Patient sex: F
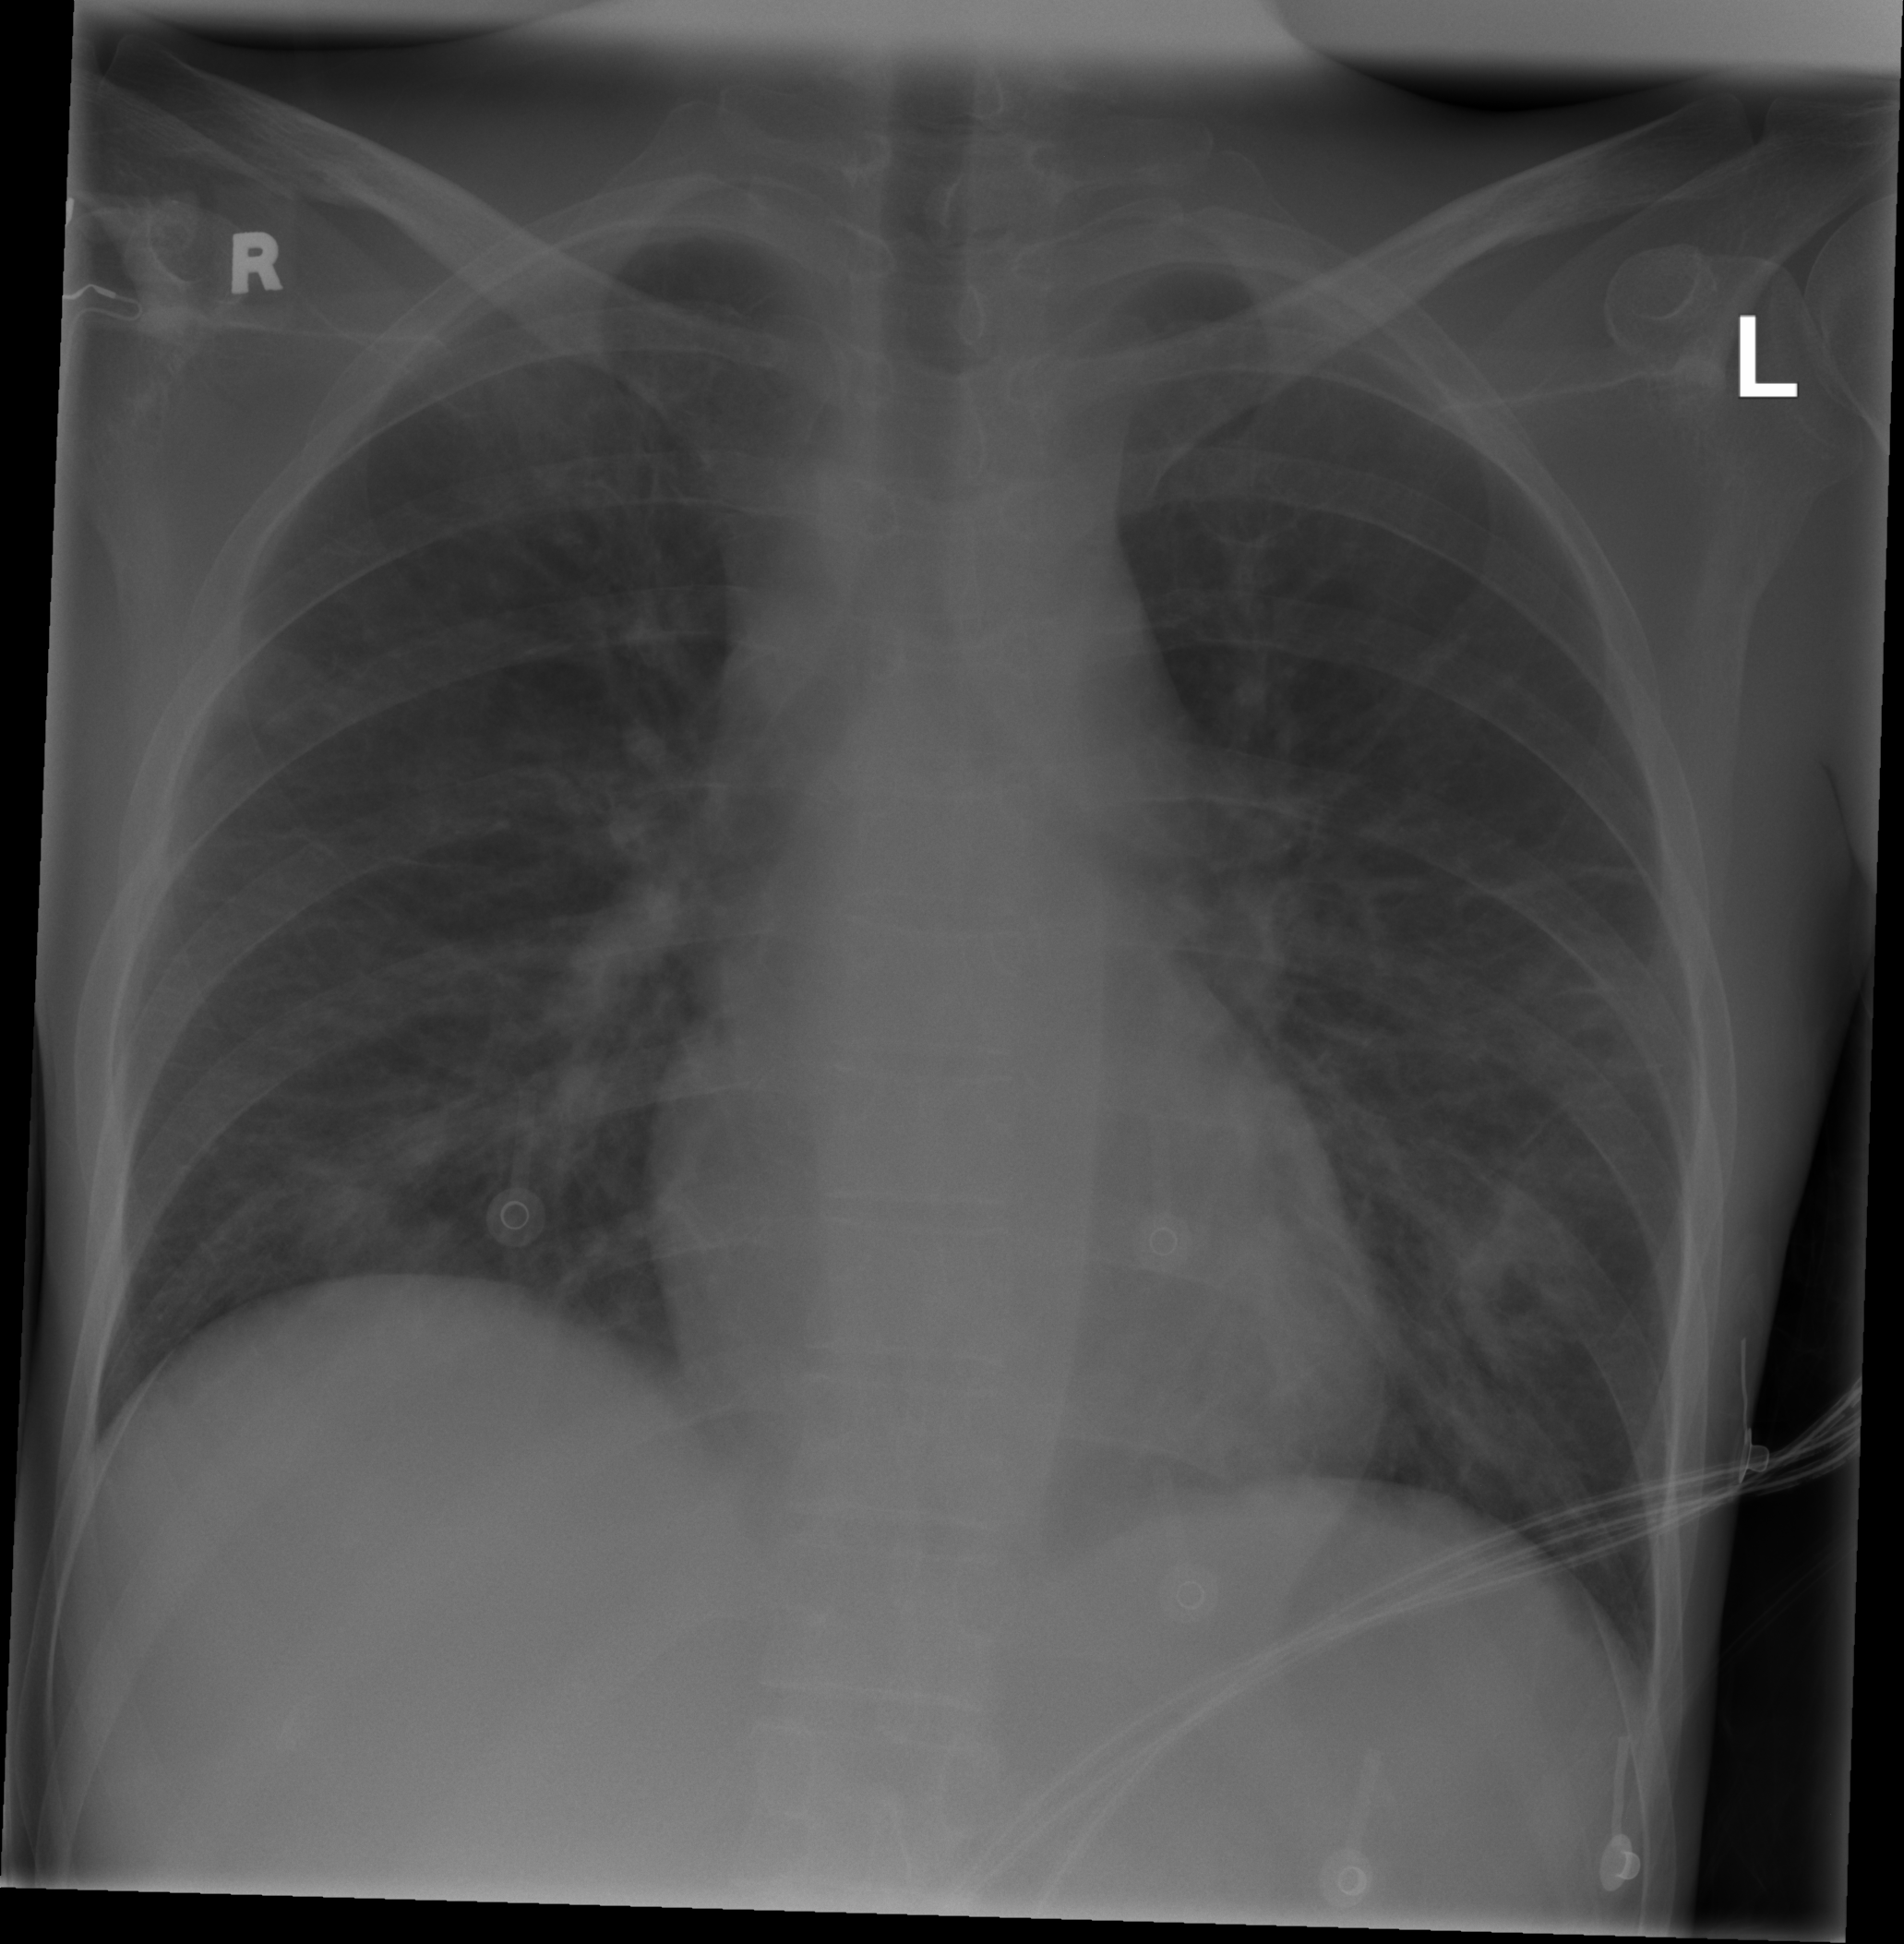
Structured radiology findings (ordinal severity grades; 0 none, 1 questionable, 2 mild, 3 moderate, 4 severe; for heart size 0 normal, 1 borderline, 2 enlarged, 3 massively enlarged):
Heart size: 0
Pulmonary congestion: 2
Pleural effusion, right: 0
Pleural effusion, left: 0
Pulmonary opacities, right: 0
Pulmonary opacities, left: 0
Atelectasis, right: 0
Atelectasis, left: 0